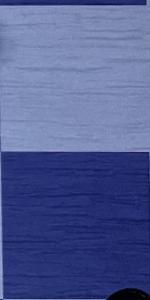
Label: Empty